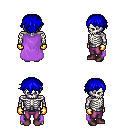
a pixel art fantasy rpg character, male body template, skeleton, lavender cape, magenta pants, blue short bangs hairstyle, gold gloves, maroon shoes, four views (front, back, left, right), 2x2 character sprite sheet, small pixel art, hard edges, no anti-aliasing